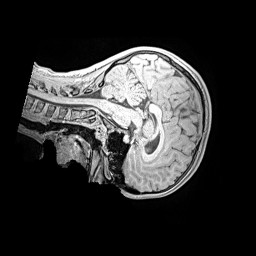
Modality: MP2RAGE
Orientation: sagittal
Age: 11
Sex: female
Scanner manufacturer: siemens
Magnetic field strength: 3 T
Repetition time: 4 s
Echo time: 0.00299 s